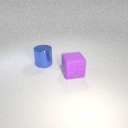
large blue metal cylinder behind large purple rubber cube